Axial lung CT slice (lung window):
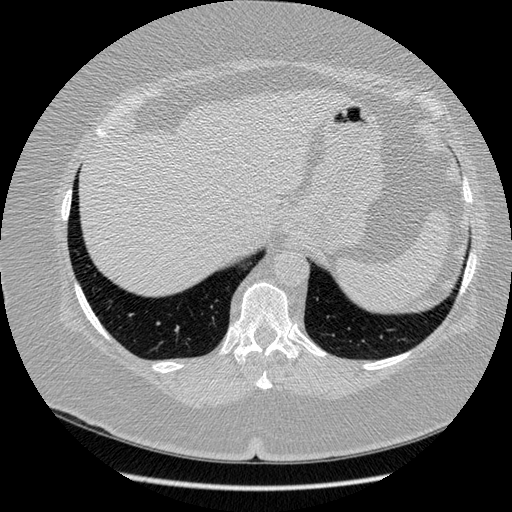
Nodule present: no